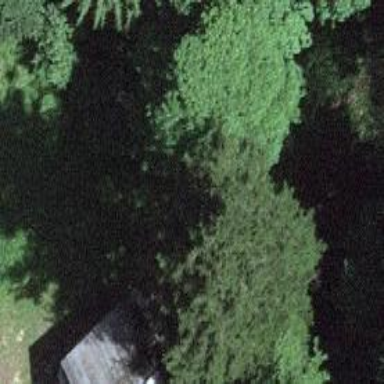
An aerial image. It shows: Hut.